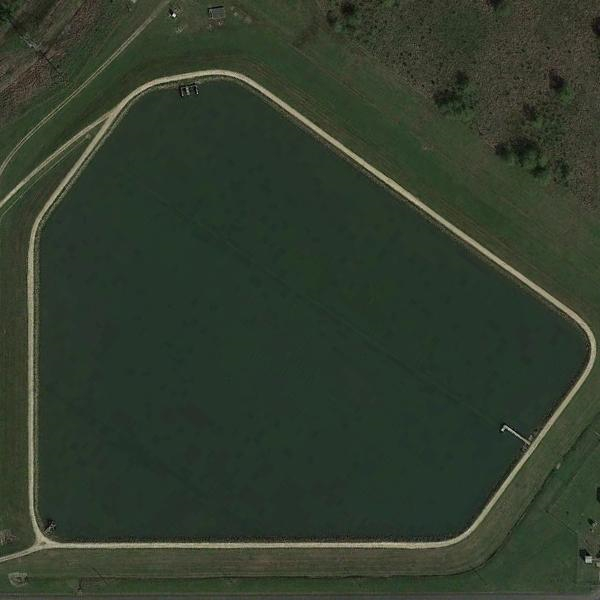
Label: Pond